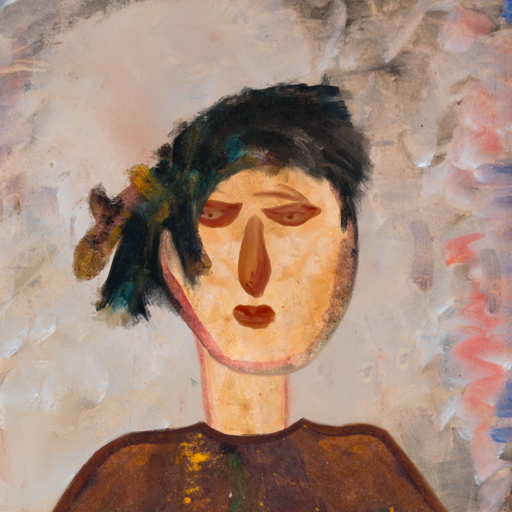
Background: Roy_Bahadur, Head And Neck Front: Childish, Face Front: Pious_Lady, Bust: Comrade, Hair Front: Pipe, Head Accessory: Blank, Second Necklace: Blank, Necklace: Blank, Baby: Blank